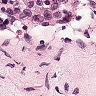
Metastatic tissue present: no